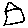
Label: house